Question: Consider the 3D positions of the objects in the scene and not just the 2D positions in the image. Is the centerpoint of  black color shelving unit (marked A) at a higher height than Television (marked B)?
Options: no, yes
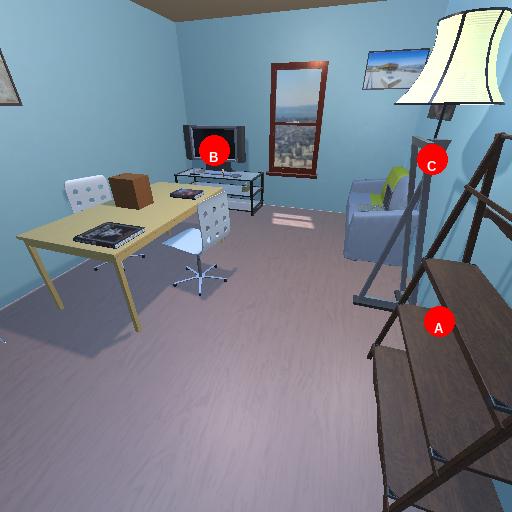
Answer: no